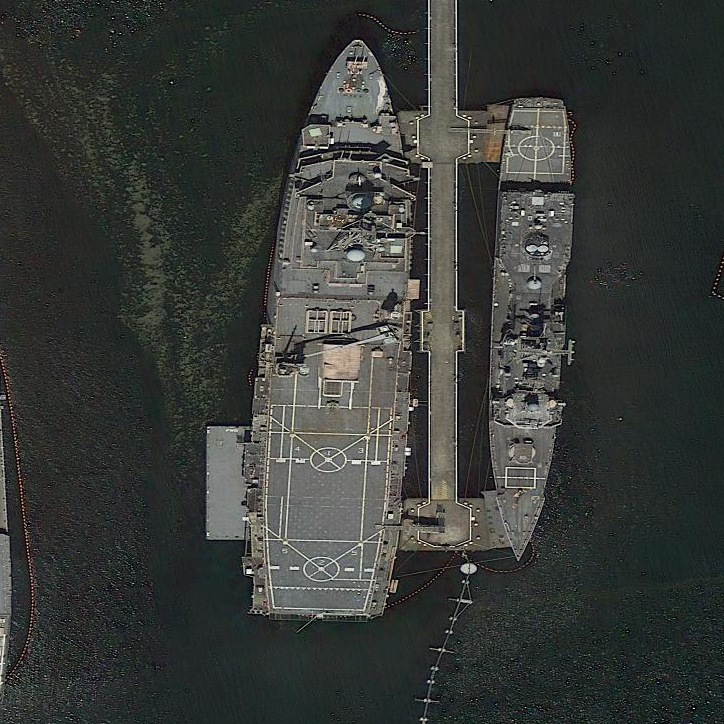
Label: combat